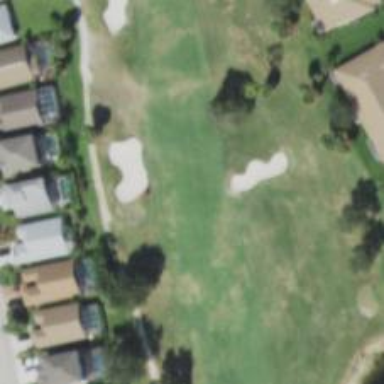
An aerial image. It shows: Golf hole.